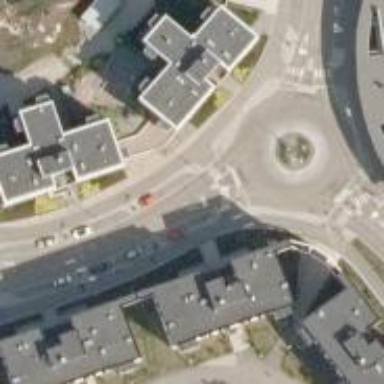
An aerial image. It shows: Uncontrolled road crossing with pedestrian island.